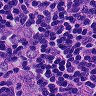
Metastatic tissue present: yes